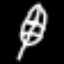
Label: leaf